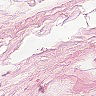
Metastatic tissue present: no